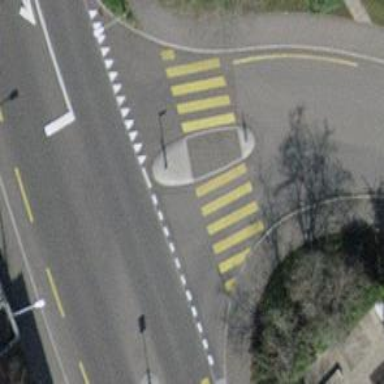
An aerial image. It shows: Kerb barrier.